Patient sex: F
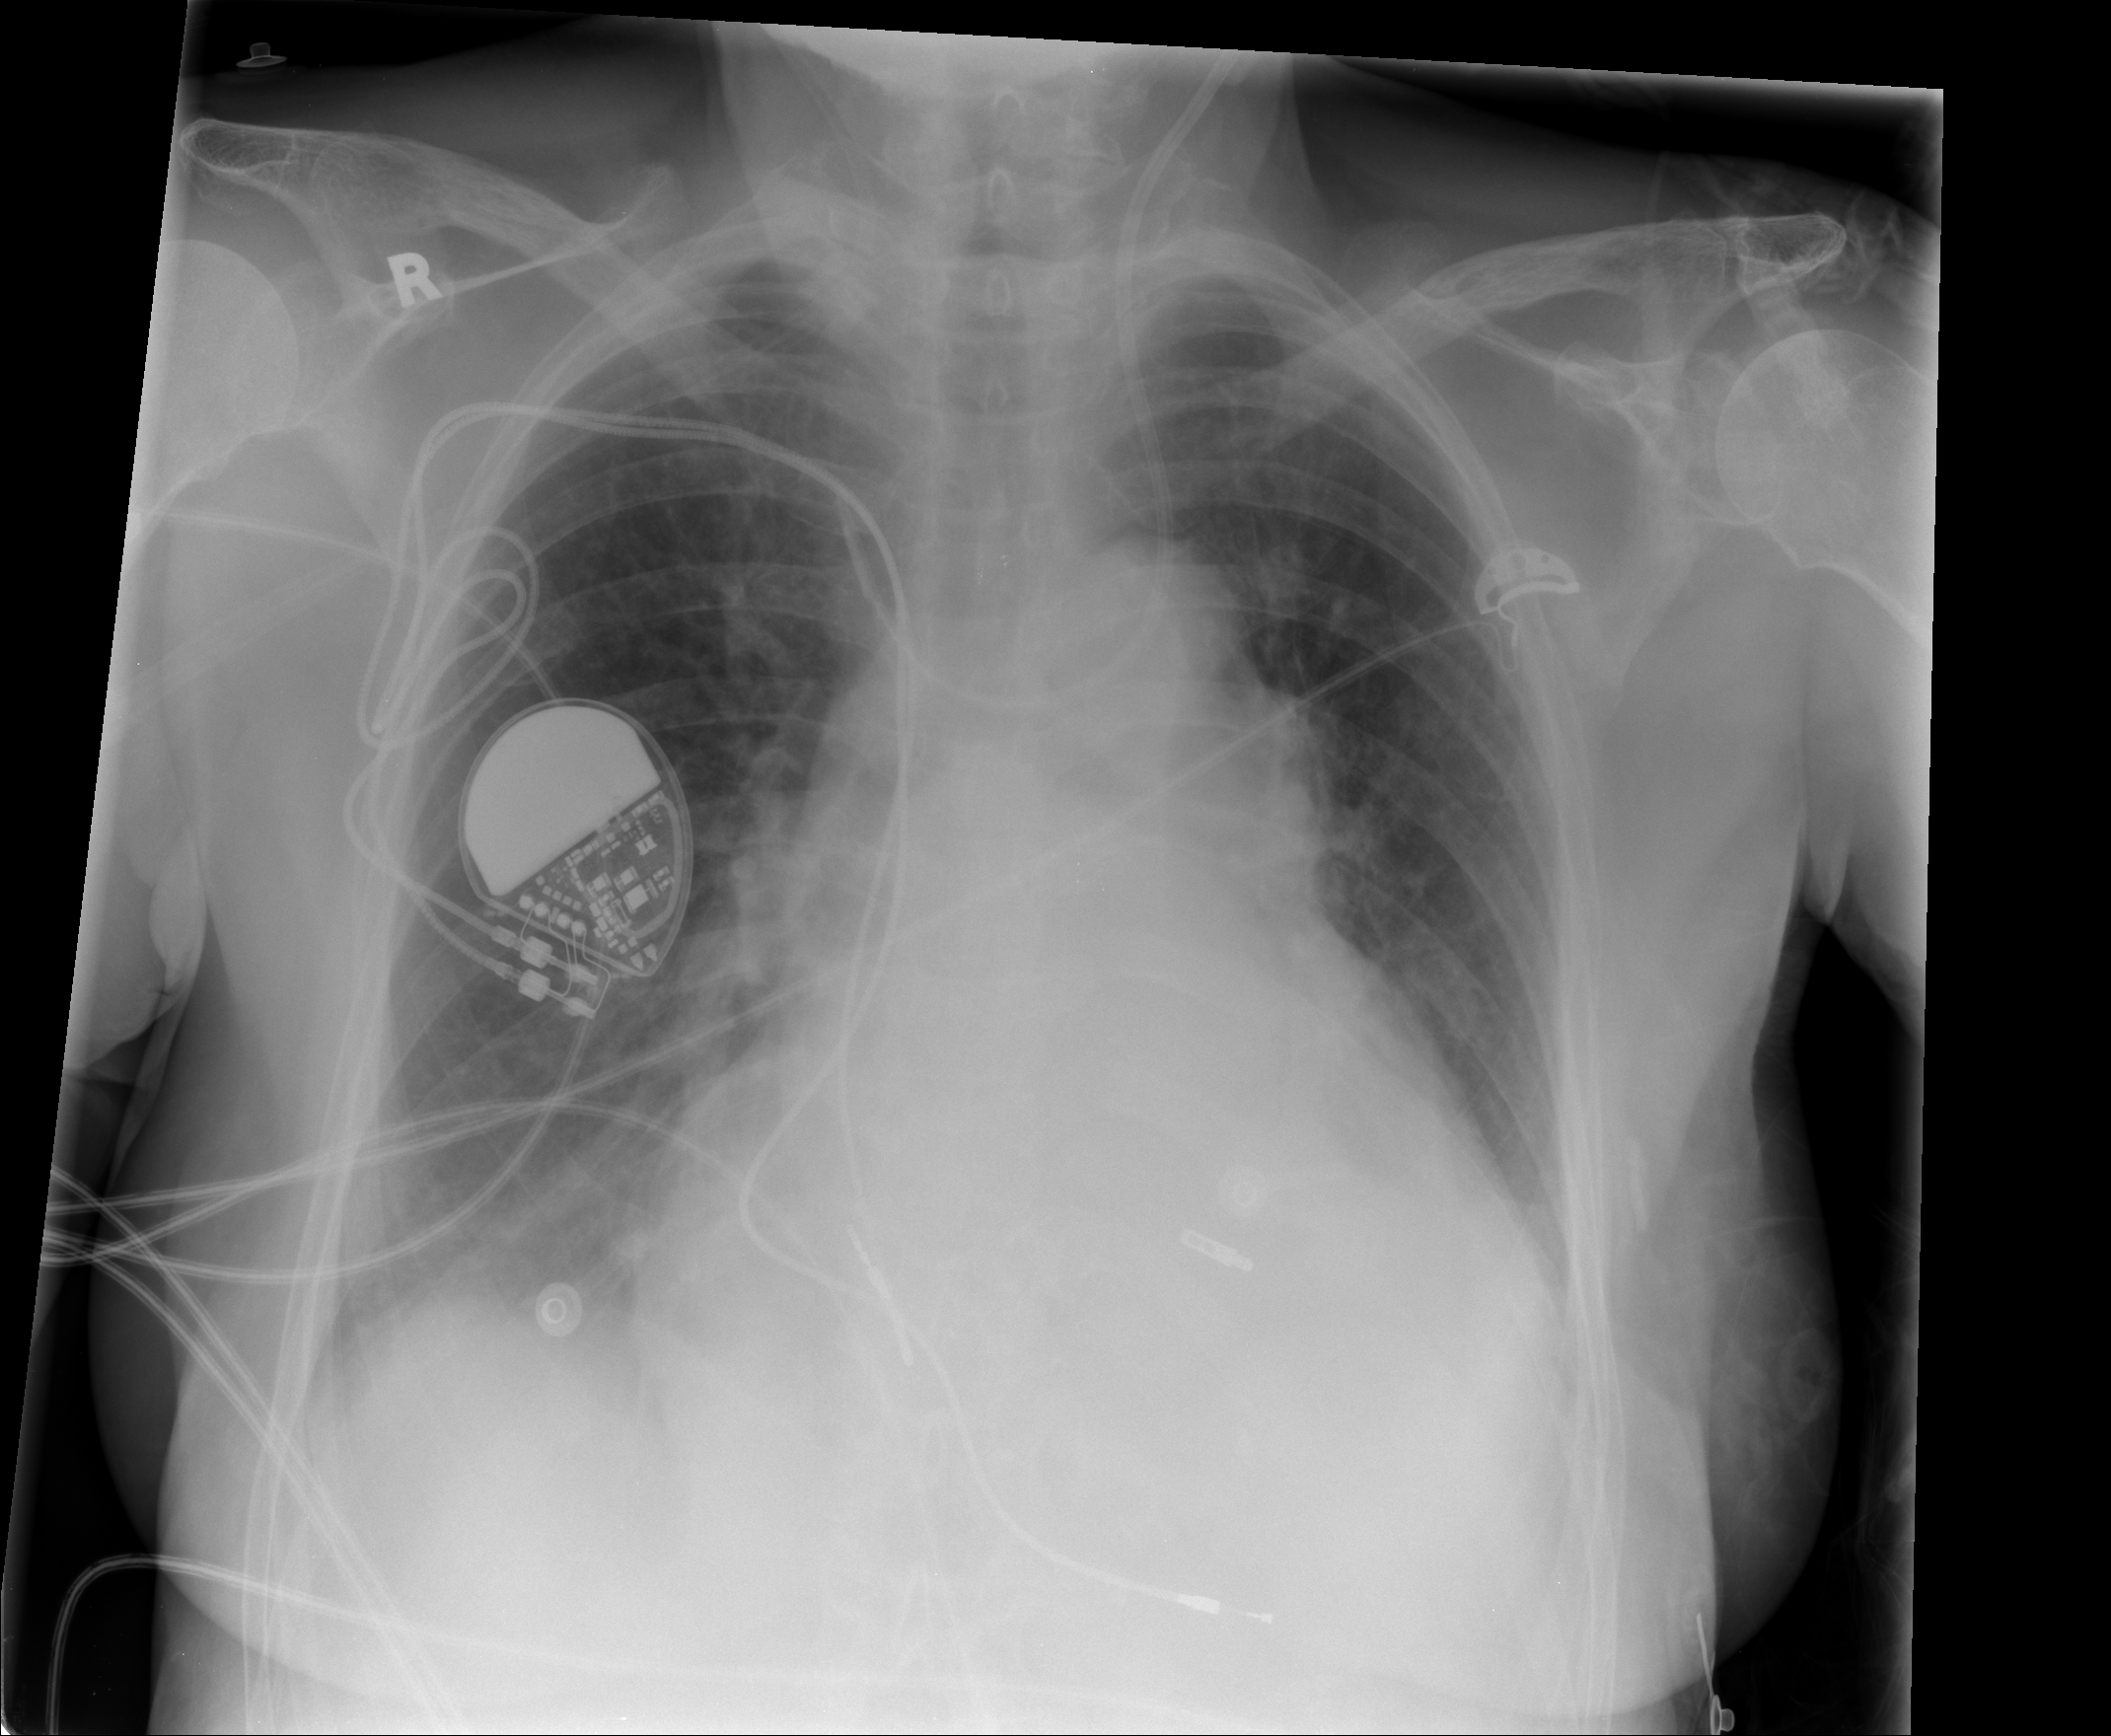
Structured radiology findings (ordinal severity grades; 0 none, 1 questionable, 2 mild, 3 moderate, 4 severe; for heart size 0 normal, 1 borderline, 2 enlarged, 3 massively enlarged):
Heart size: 2
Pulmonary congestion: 2
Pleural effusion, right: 2
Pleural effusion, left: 1
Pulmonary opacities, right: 0
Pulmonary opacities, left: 0
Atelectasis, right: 2
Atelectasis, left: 1